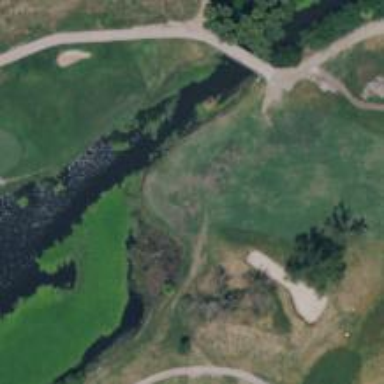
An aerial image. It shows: Golf hole.